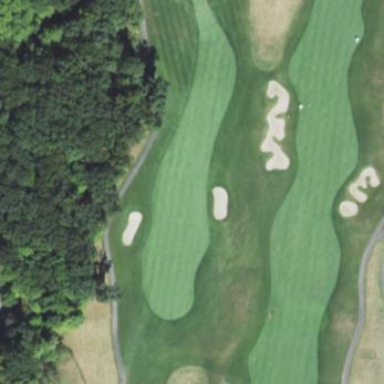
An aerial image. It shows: Grassy area designated as golf fairway.